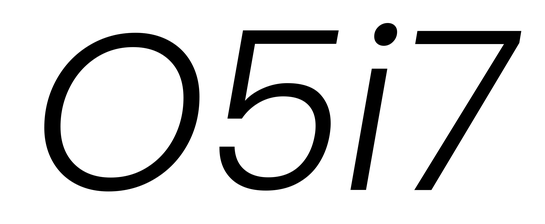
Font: Poppins-LightItalic